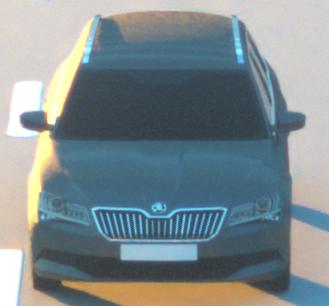
Make: Skoda
Model: Superb Combi 1.4 TSI
Detailed model: Superb (III) Combi
Model produced from: 2015/09
Model produced until: 2018/06
Doors: 5
Color: gray
Road condition: dry road
Daytime: sunrise or sunset
Contrast: medium contrast